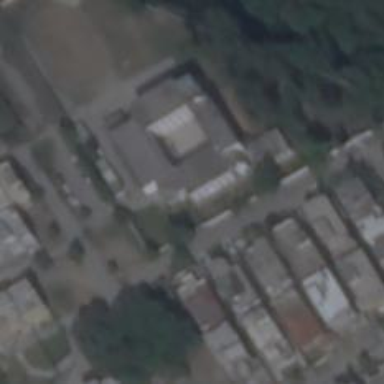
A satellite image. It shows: School.